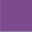
Piece: xx